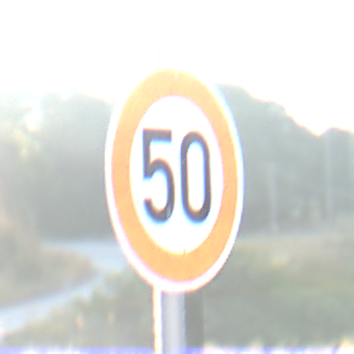
Verkehrszeichen: Geschwindigkeit50
Umgebung: Outdoor, Nature
Tageszeit: SunriseSunset
Wetter: Clear
Licht: Natural
Jahreszeit: NotSpecified
Kontrast: HighContrast